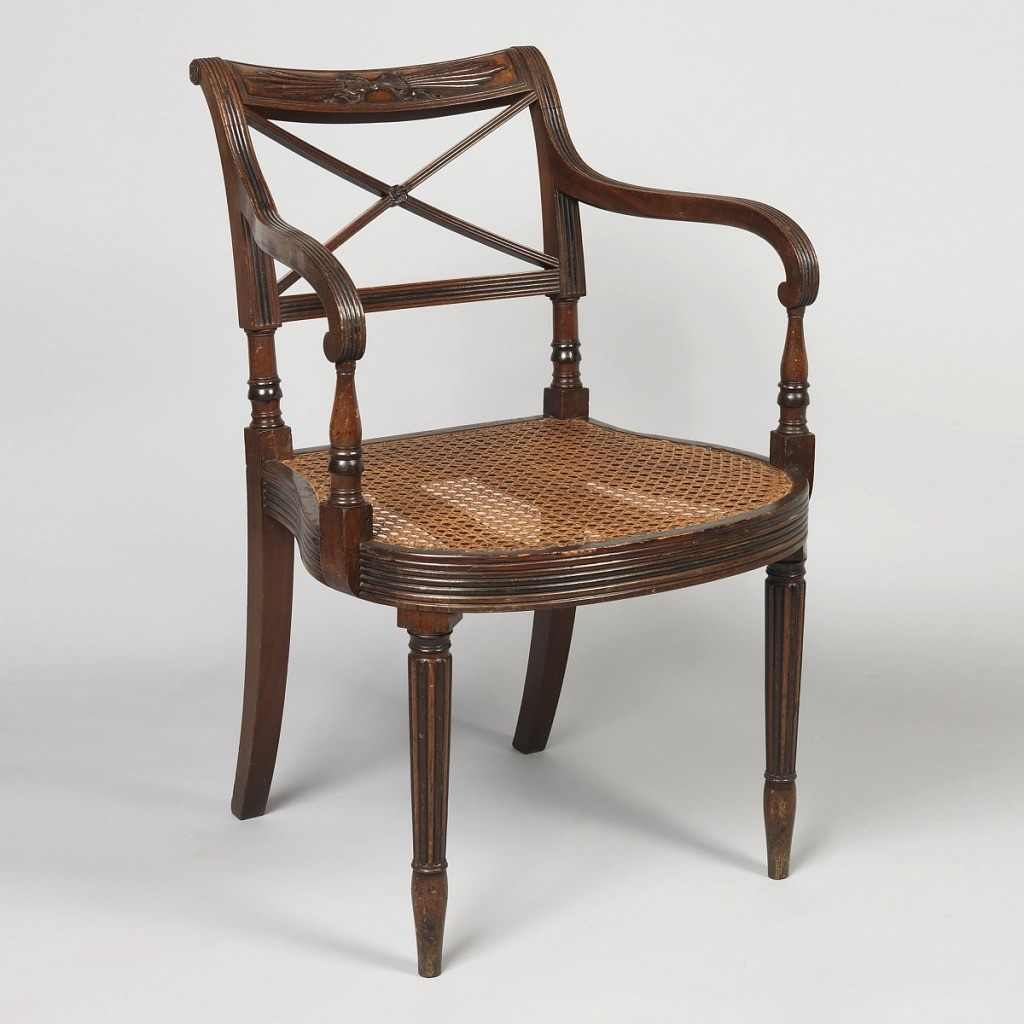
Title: Chair
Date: ca. 1812
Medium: Mahogany, caning
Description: Rounded reeded seat rail; rounded and reeded tapering legs.  Top rail carved with "thunderbolt design" representing streaks of lightning, tied with bow.  Below top rail, two diagonal, crossing bars, reeded.  Arm reeded on top surface; supported on urn-shaped baluster.